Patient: sex F, age 31
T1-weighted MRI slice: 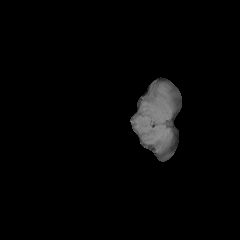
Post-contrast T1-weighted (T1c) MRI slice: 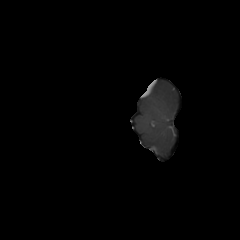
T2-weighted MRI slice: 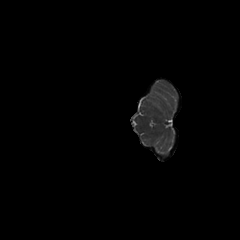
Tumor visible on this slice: no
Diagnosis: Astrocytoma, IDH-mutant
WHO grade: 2